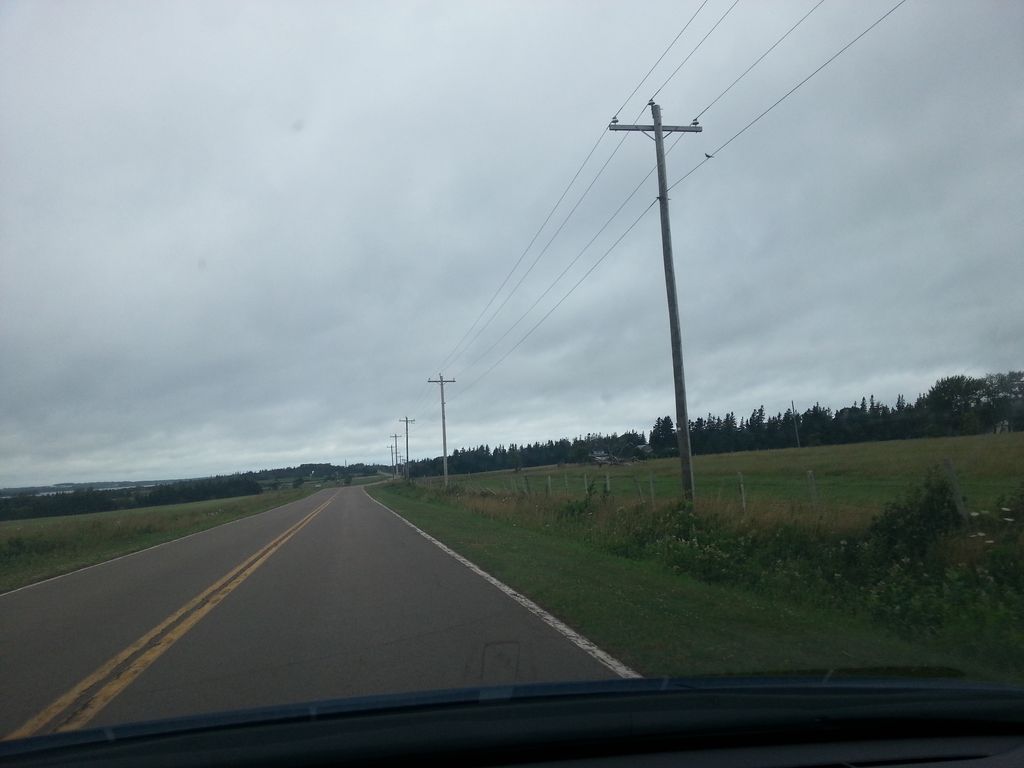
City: charlottetown